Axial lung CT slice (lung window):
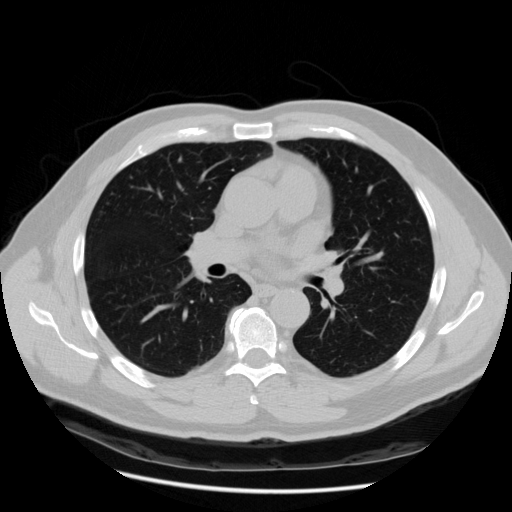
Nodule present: no